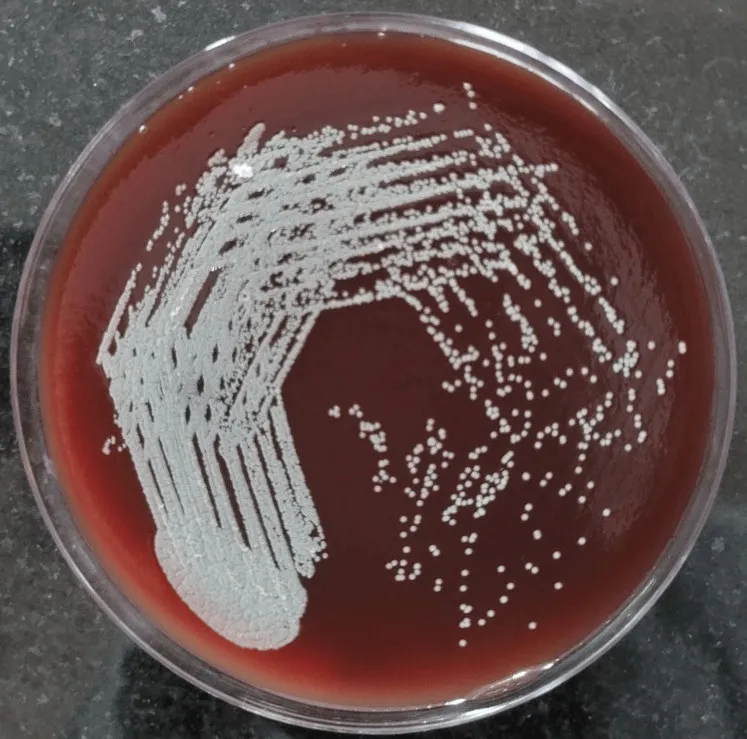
Chalky white dry colonies on blood agar.
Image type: pathology (gram)